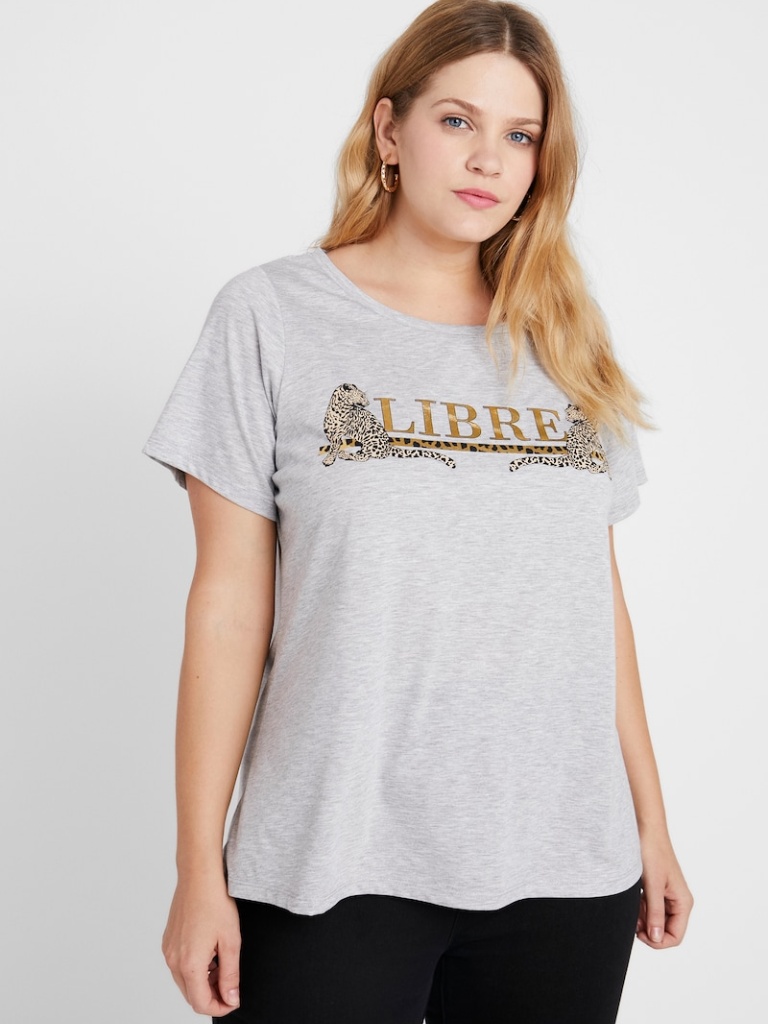
cotton relaxed short sleeve hip length Untucked crew t-shirt